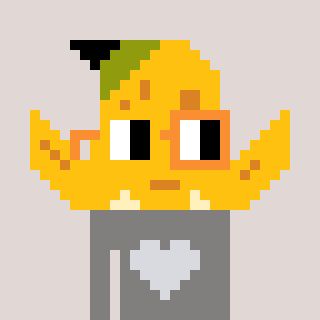
a pixel art character with square yellow and orange glasses, a banana-shaped head and a bluegrey-colored body on a warm background